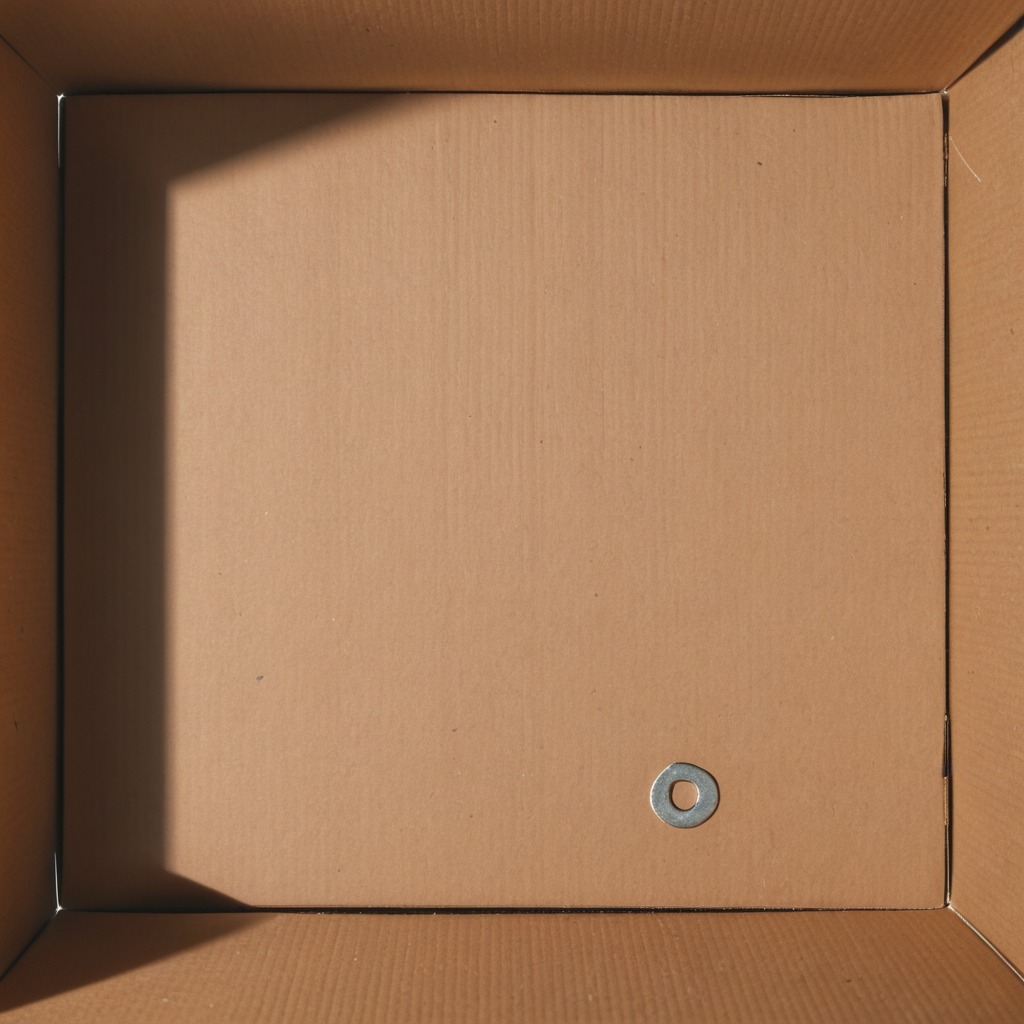
A flat metal washer is lying on the clean dry cardboard box surface in an outdoor workshop during daytime bright natural light soft shadows slightly creased but